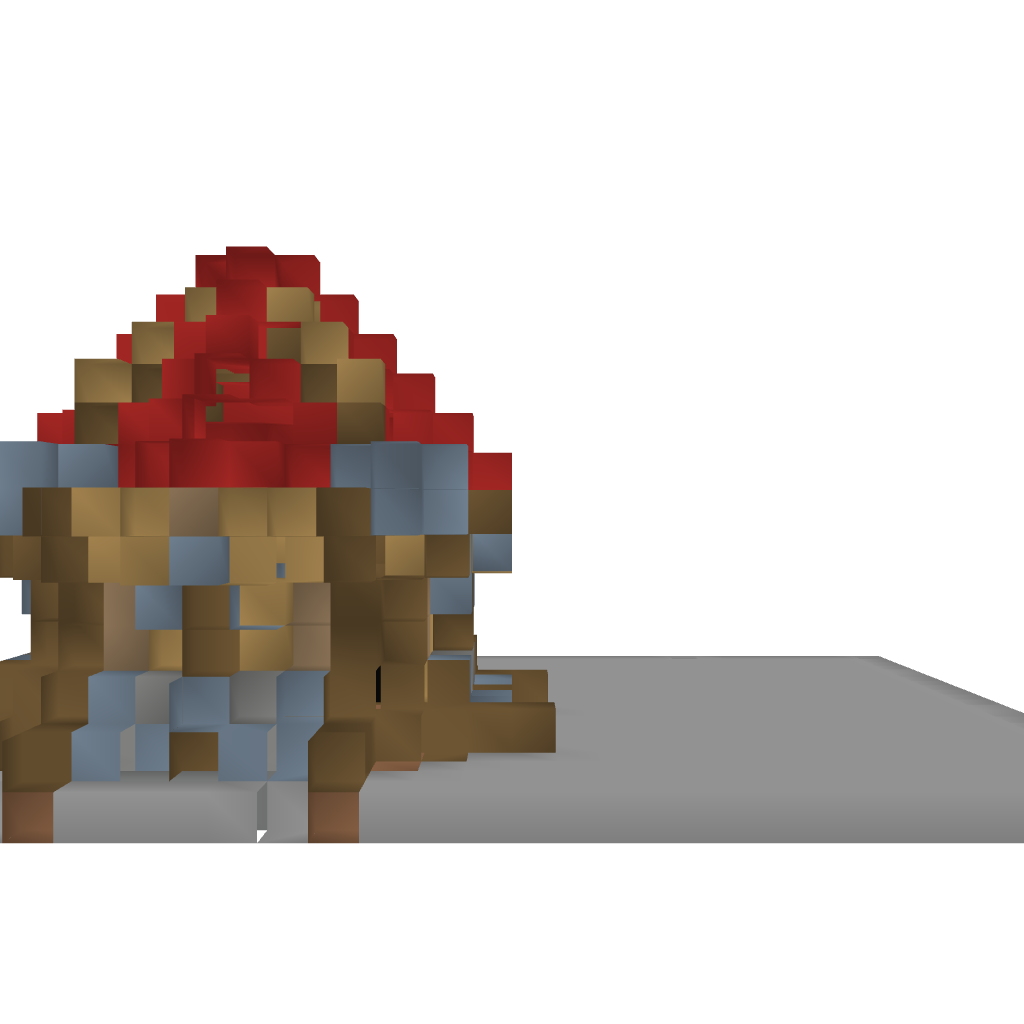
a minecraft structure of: Orc Hut My _Kingrazor_